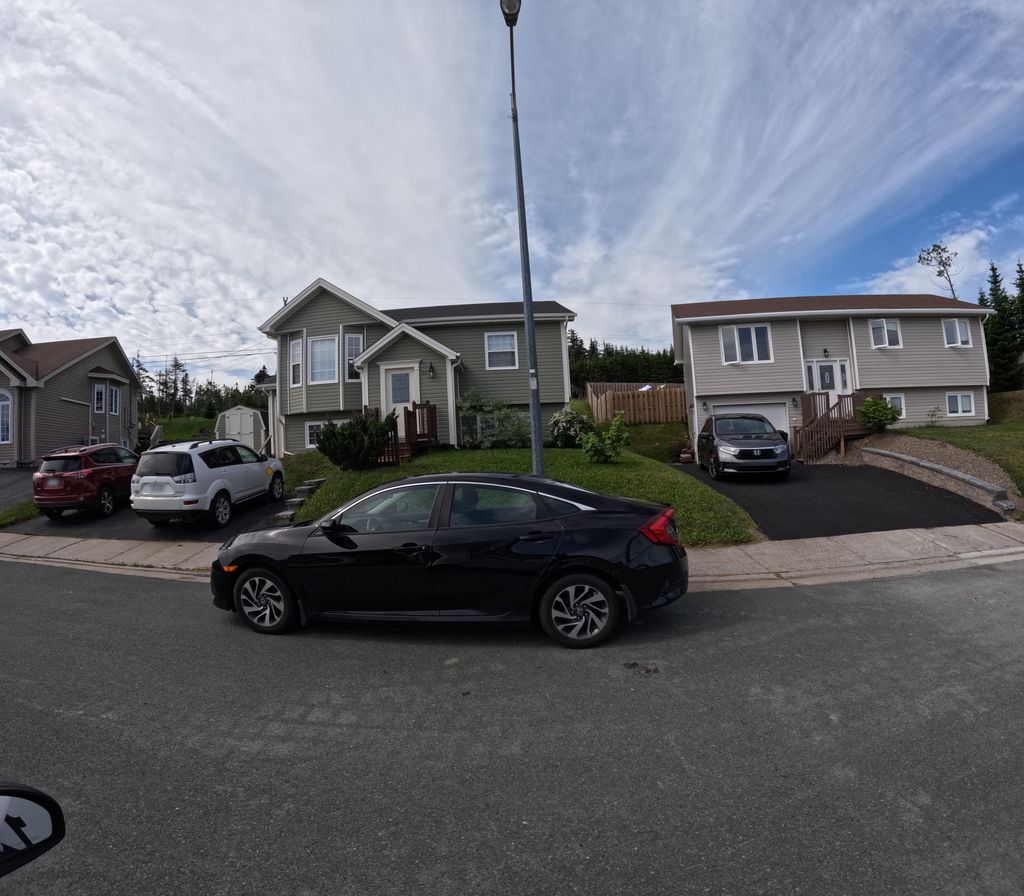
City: st_johns